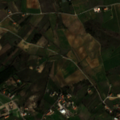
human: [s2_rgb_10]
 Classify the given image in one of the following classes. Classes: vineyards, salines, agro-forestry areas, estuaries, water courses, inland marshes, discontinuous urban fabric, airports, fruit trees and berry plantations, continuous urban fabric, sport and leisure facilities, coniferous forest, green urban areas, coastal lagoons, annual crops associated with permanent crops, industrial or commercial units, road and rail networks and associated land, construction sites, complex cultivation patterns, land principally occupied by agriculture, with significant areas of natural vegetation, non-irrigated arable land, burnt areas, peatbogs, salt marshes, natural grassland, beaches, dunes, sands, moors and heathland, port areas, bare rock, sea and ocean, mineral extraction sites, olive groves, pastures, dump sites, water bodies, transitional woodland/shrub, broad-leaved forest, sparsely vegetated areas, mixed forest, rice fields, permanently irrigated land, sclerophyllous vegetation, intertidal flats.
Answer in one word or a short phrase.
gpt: discontinuous urban fabric, vineyards, complex cultivation patterns, land principally occupied by agriculture, with significant areas of natural vegetation, natural grassland